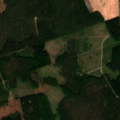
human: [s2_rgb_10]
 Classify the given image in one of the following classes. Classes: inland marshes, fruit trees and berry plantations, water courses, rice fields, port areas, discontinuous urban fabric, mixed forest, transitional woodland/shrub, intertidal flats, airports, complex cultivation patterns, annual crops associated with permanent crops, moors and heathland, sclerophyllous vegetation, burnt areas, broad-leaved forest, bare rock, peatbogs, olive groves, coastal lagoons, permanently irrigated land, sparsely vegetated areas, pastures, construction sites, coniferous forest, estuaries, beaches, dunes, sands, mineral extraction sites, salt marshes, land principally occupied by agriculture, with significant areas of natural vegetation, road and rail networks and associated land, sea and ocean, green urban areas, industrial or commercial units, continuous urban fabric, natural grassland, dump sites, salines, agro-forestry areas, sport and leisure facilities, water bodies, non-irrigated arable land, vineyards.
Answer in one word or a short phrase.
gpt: coniferous forest, transitional woodland/shrub